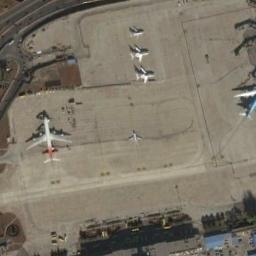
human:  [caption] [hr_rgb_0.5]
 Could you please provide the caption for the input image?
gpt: There are a big plane and four small planes in the middle of the grass and buildings .

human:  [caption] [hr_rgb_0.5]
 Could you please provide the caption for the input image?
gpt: Three small planes and a large red-tailed plane parked in the open space .

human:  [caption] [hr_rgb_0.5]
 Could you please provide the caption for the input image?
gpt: A big plane with the vermilion mark and four small plane parked in different directions on the airport .

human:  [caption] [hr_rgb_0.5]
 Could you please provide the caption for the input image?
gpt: Several planes of different sizes are parked in a clearing, With many buildings and lawns next to the plane .

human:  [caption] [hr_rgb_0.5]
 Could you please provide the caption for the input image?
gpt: Four planes are in the parking lot next to the building .